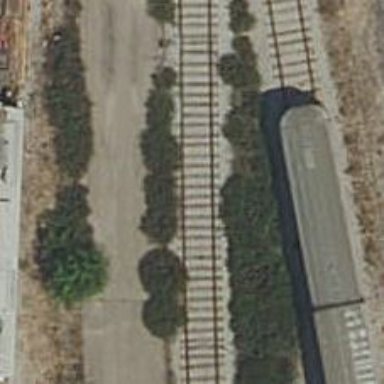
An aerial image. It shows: Rail yard with electrified contact lines for railway operations.